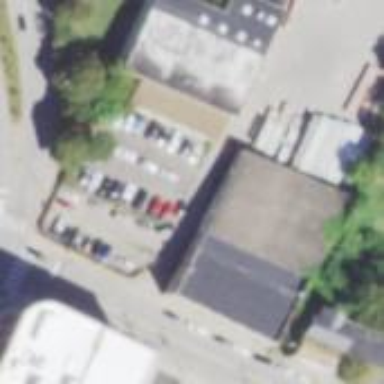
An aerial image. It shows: Commercial building.